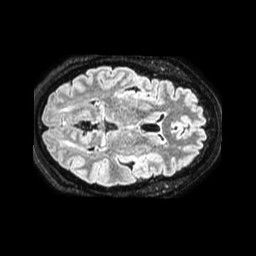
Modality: FLAIR
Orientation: axial
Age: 37
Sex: female
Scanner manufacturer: philips
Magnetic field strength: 1.5 T
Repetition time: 4.8 s
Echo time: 0.3727 s